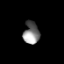
Tissue: prostate
Cell type: T cells
Senescence score: 0.7406
Nuclear area (px): 343
Mean DAPI intensity: 130.102